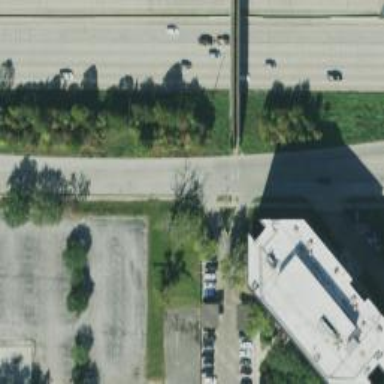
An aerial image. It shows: Secondary road with frontage road alongside.